Question: I am having trouble getting the text to center inside of a list item. This seems to only be happening in internet explorer and I just can't figure out why... Any help would be greatly appreciated.

<URL>
Site (see problem area at bottom): <URL>
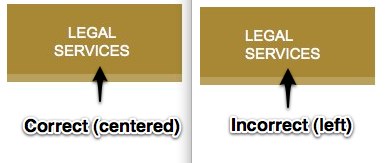
Answer: IE is entering in quirks mode. You can avoid that using a doctype like for example:
'''
<!doctype html>
'''